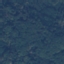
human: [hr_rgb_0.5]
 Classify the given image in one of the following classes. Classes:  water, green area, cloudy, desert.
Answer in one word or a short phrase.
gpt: green area